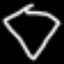
Label: diamond